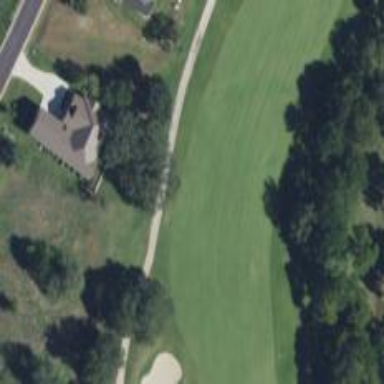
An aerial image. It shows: Golf cartpath that is also road path.